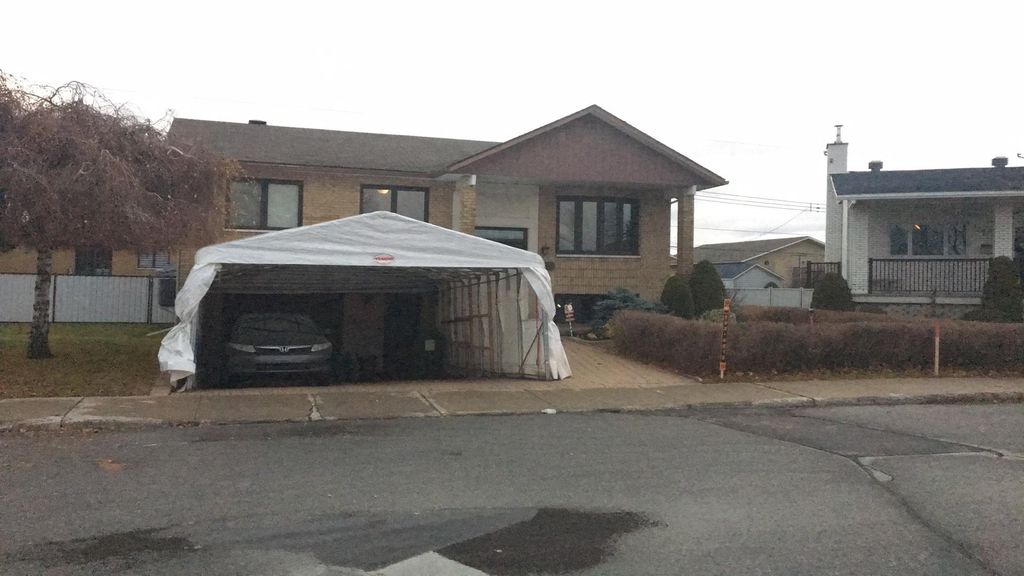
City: montreal